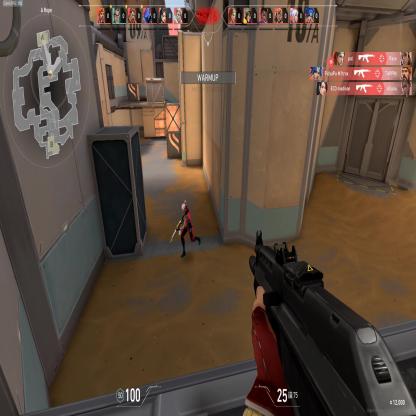
Label: enemy